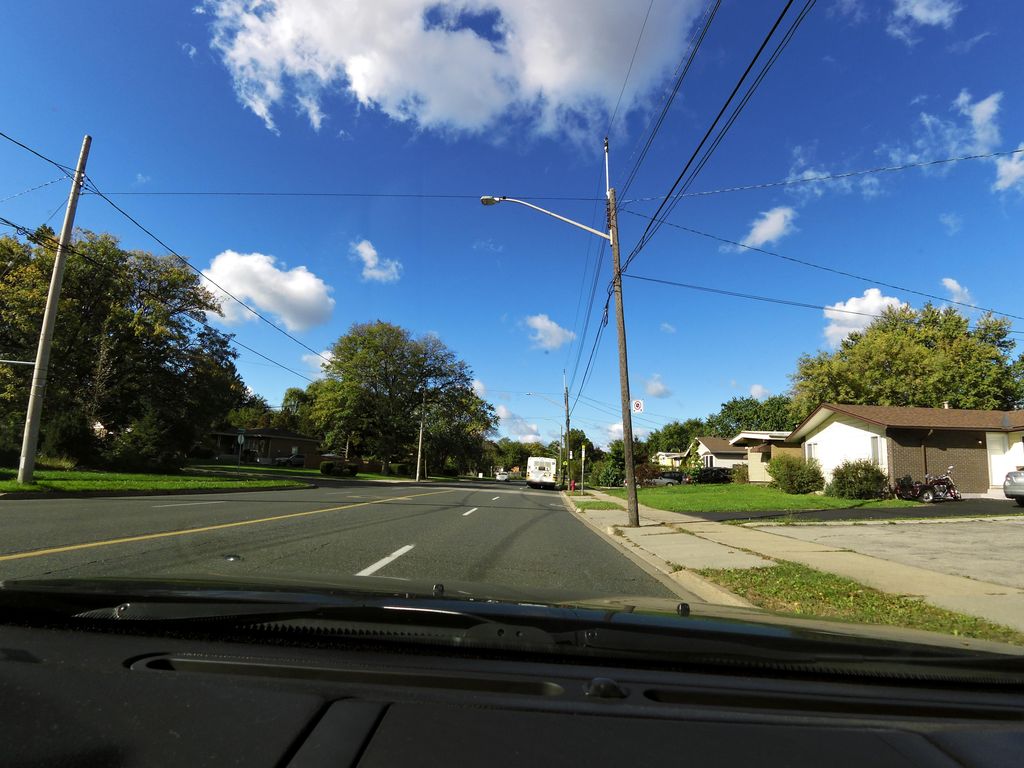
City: hamilton